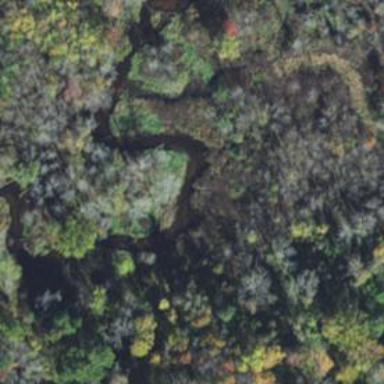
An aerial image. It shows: Swamp in wetland area.